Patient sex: F
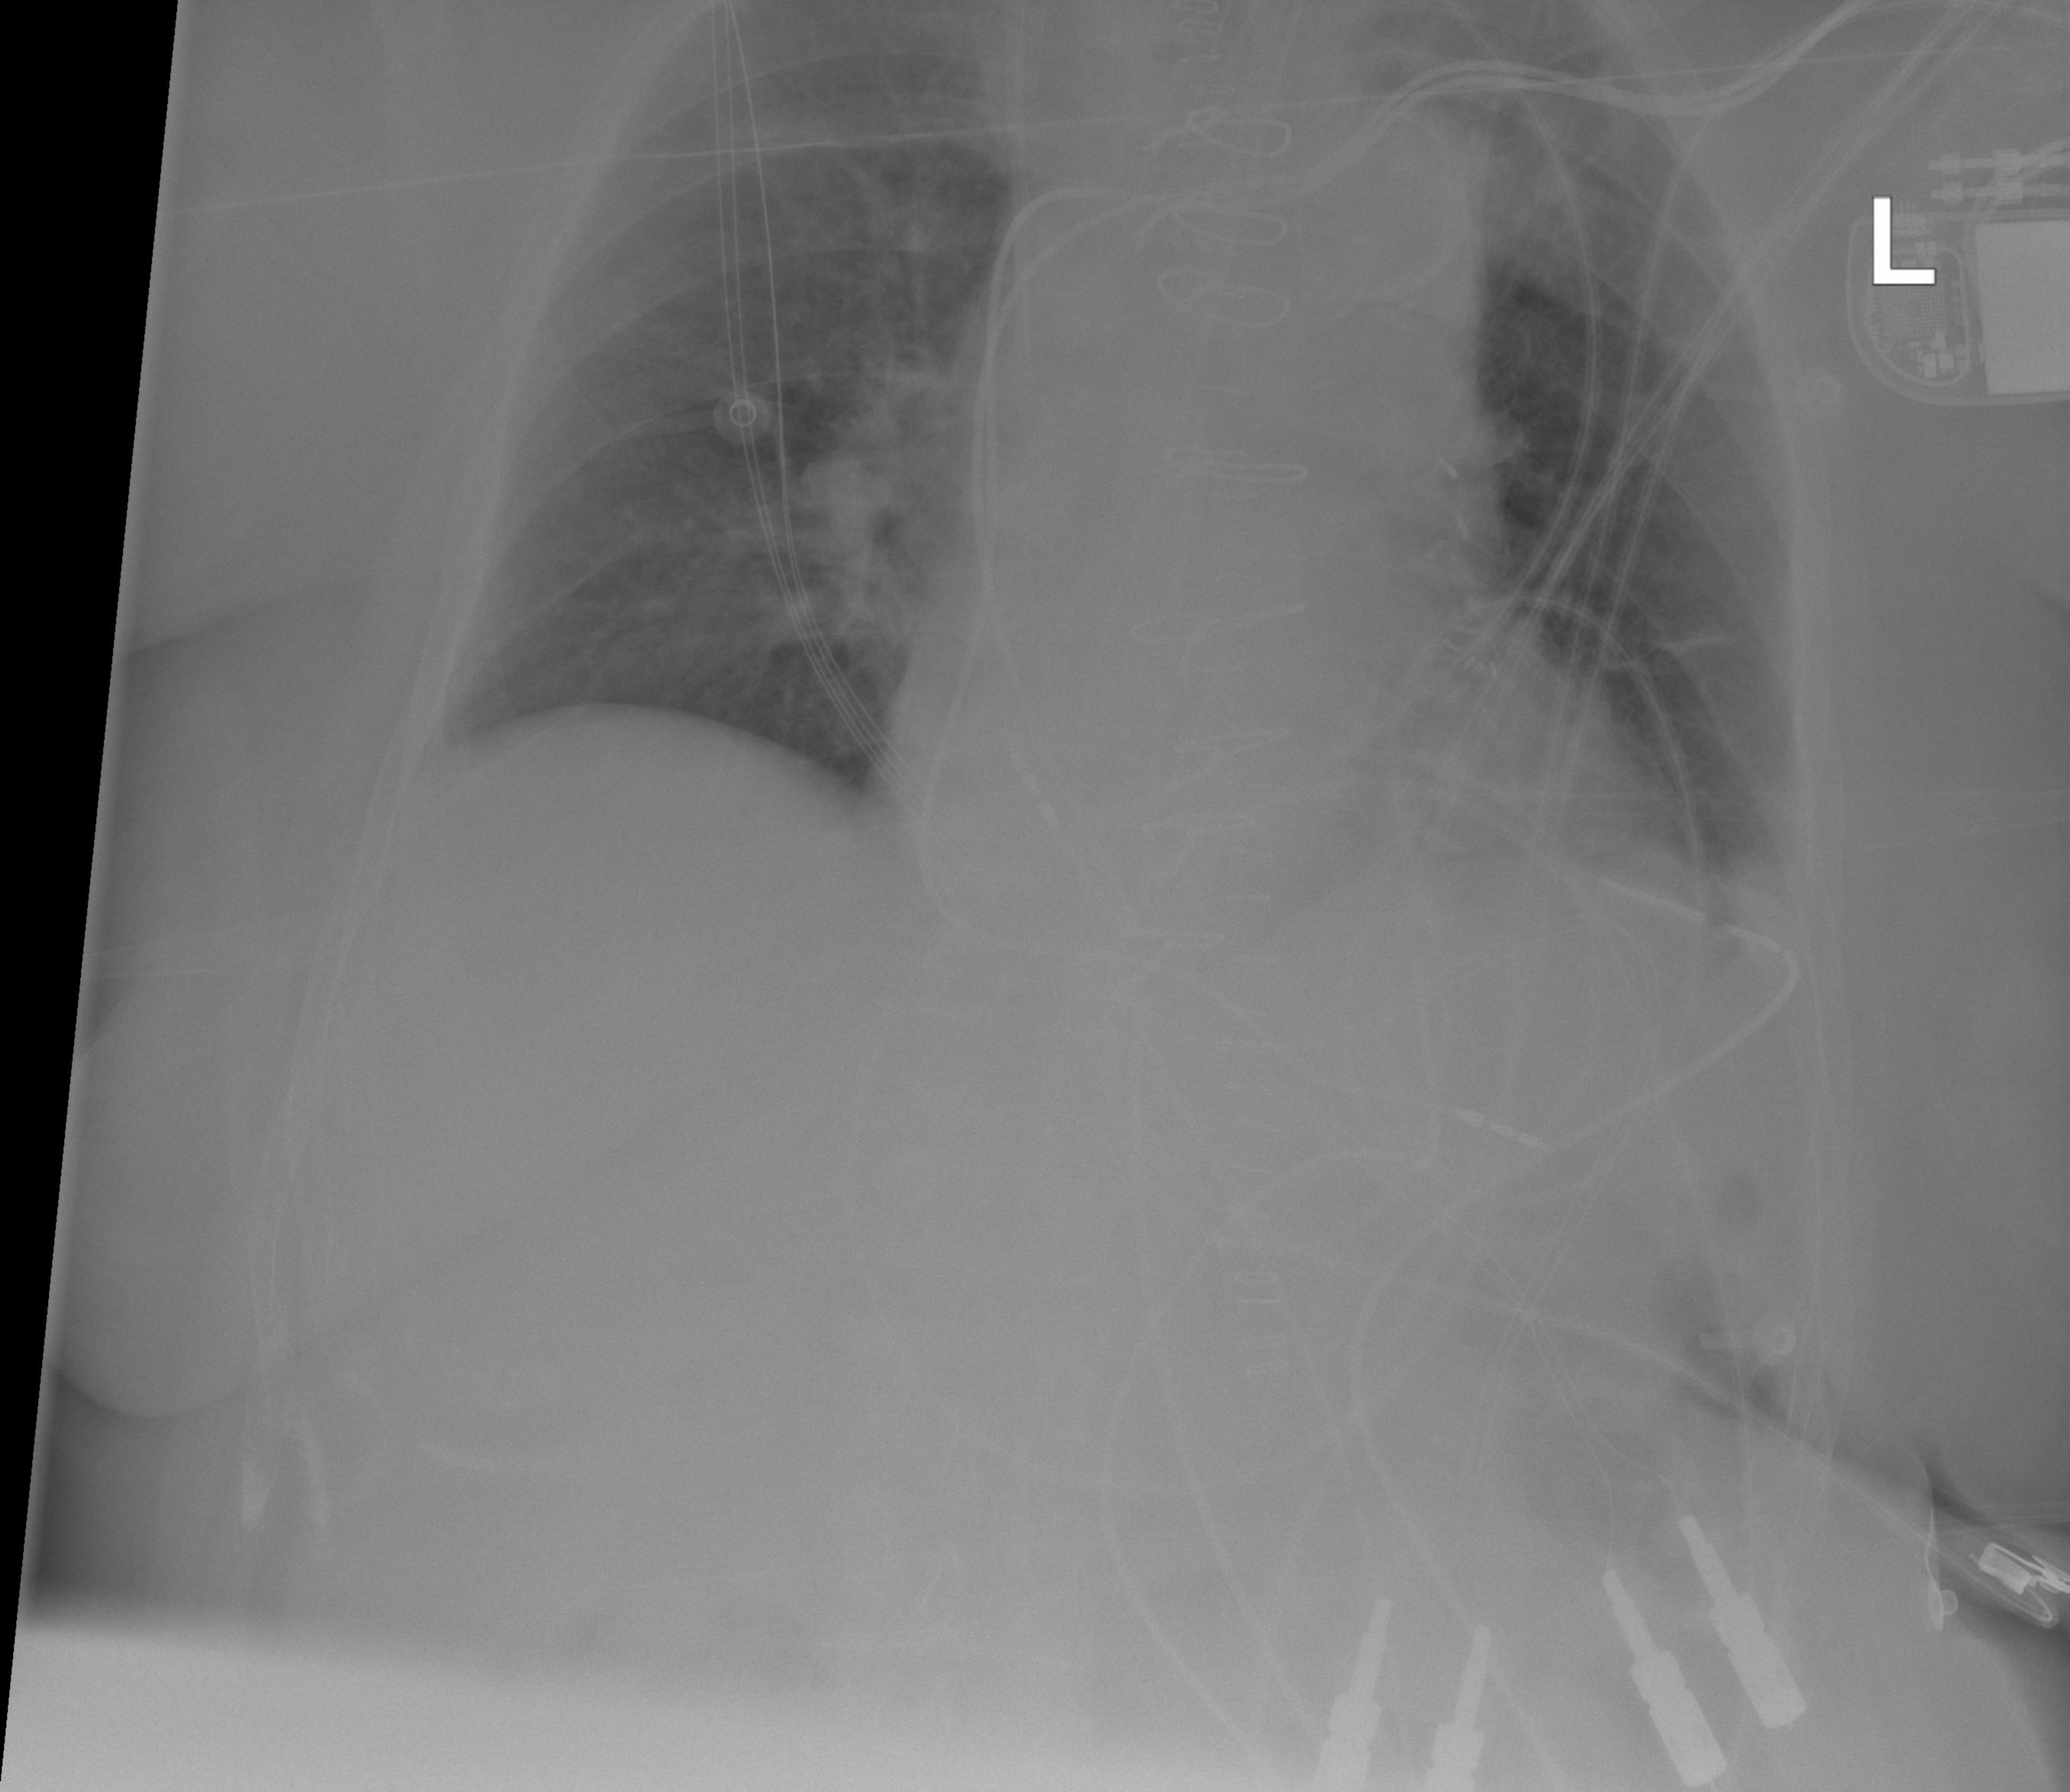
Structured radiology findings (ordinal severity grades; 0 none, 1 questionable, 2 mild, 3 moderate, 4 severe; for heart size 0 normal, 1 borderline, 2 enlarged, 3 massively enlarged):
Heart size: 2
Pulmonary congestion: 0
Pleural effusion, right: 0
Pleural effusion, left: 0
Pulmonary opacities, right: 0
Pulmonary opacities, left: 0
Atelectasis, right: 2
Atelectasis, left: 2